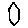
Label: hexagon